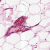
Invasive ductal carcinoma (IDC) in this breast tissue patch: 0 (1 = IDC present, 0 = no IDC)